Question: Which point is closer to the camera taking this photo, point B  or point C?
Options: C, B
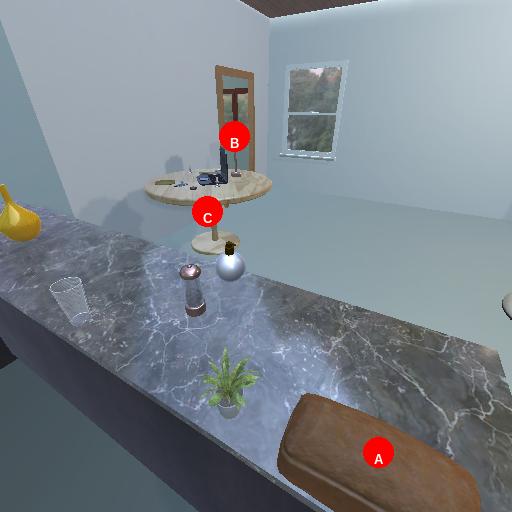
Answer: C